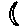
Label: moon